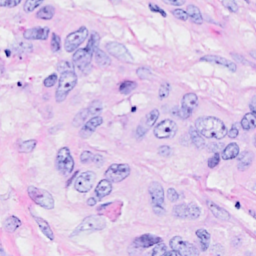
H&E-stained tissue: Breast